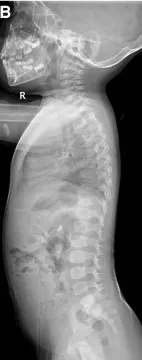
Radiological images showing. The internal notch in the second metacarpal, and ,the external notch in the fifth metacarpal.
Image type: radiology (x_ray)